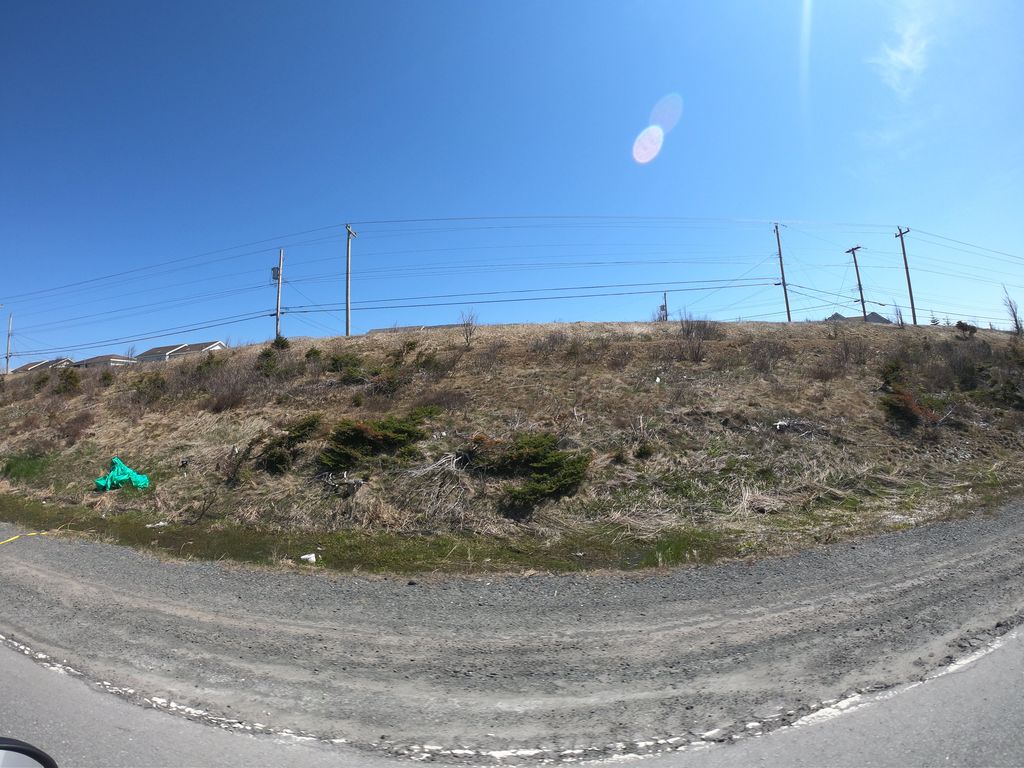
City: st_johns